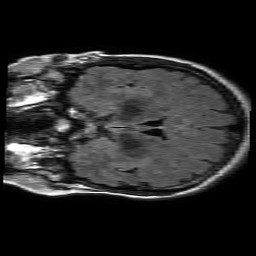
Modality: FLAIR
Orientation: coronal
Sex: female
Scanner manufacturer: philips
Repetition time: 11 s
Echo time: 0.125 s